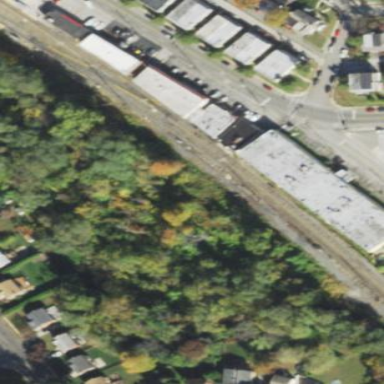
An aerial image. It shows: Building that houses bowling alley.